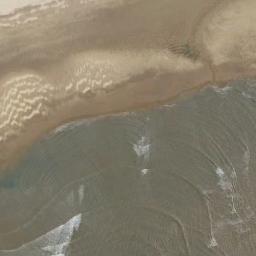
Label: beach